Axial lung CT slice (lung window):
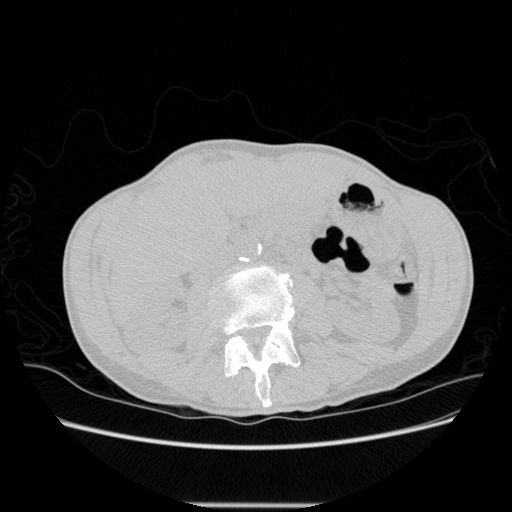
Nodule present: no